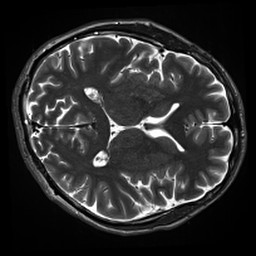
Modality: inplaneT2
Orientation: axial
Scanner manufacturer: siemens
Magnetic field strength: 3 T
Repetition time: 11 s
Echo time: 0.059 s